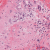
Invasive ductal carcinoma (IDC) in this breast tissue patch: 1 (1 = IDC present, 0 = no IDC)